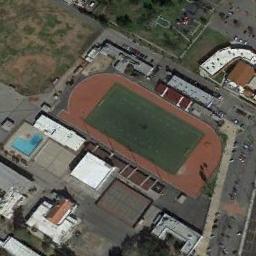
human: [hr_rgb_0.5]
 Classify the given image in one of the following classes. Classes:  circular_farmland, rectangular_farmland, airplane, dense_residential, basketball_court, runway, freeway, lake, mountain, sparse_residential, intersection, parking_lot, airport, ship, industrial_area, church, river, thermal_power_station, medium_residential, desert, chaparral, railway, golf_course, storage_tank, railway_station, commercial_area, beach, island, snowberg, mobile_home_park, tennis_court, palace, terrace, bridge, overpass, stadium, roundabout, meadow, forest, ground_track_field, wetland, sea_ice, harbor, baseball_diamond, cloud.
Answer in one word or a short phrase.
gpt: ground_track_field